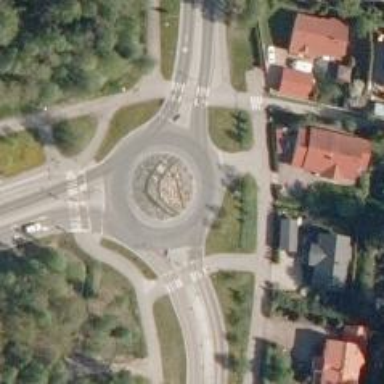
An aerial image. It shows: Secondary road made of asphalt leading to roundabout.